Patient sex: M
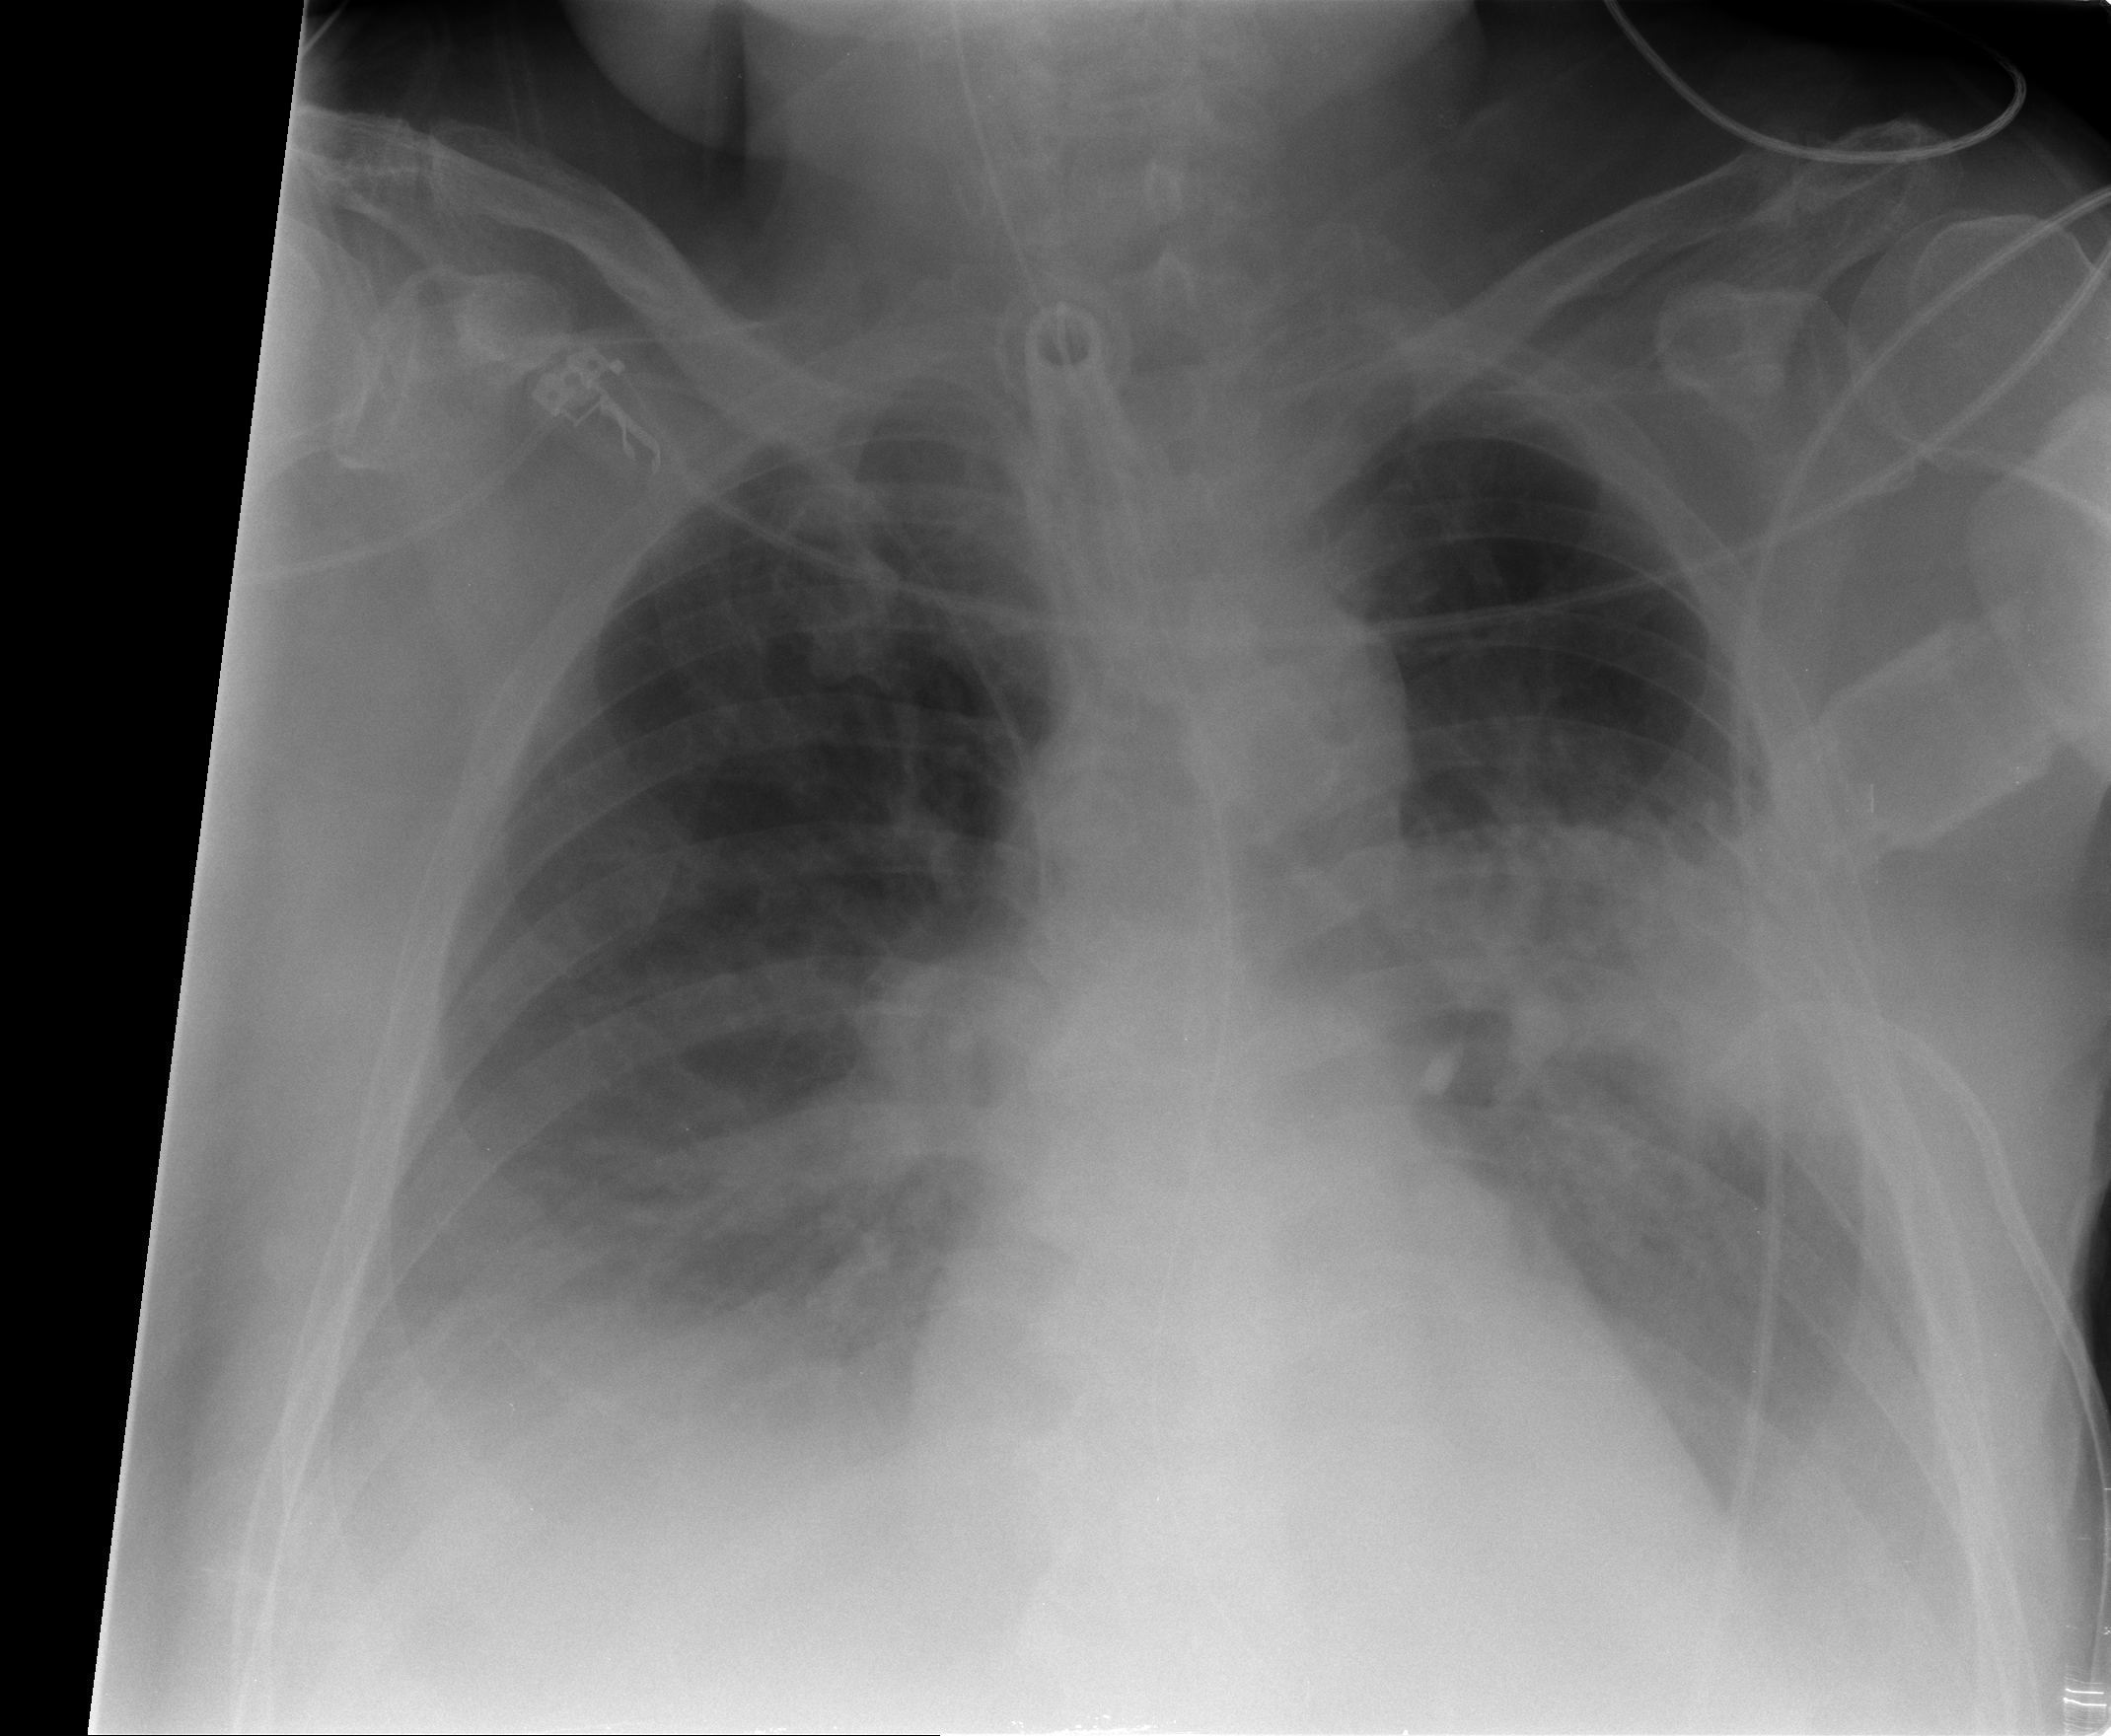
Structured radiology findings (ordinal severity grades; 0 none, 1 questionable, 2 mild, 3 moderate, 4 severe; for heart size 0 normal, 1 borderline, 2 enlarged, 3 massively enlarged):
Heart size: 0
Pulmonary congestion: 2
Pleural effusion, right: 2
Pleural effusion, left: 2
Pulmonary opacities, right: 0
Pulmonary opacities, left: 0
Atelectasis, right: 2
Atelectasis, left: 2